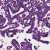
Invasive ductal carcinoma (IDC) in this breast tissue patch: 0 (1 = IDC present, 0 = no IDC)